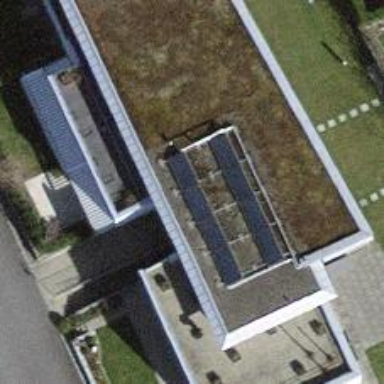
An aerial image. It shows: Solar power generator using photovoltaic panels.